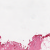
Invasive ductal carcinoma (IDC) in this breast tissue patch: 0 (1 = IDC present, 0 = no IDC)